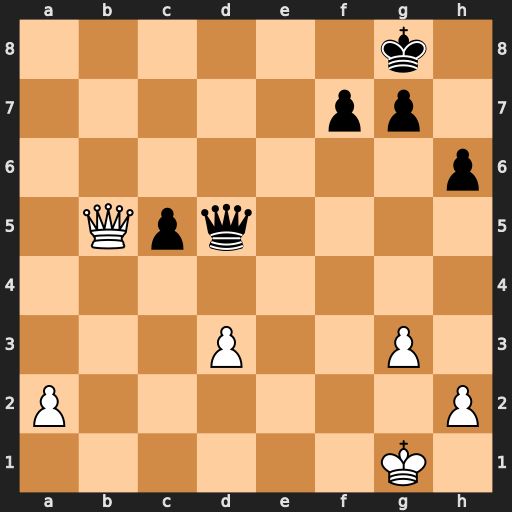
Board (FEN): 6k1/5pp1/7p/1Qpq4/8/3P2P1/P6P/6K1
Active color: w
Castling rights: -
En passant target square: -
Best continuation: Qe8+ Kh7 Qe4+ Qxe4 dxe4